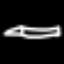
Label: pencil